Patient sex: M
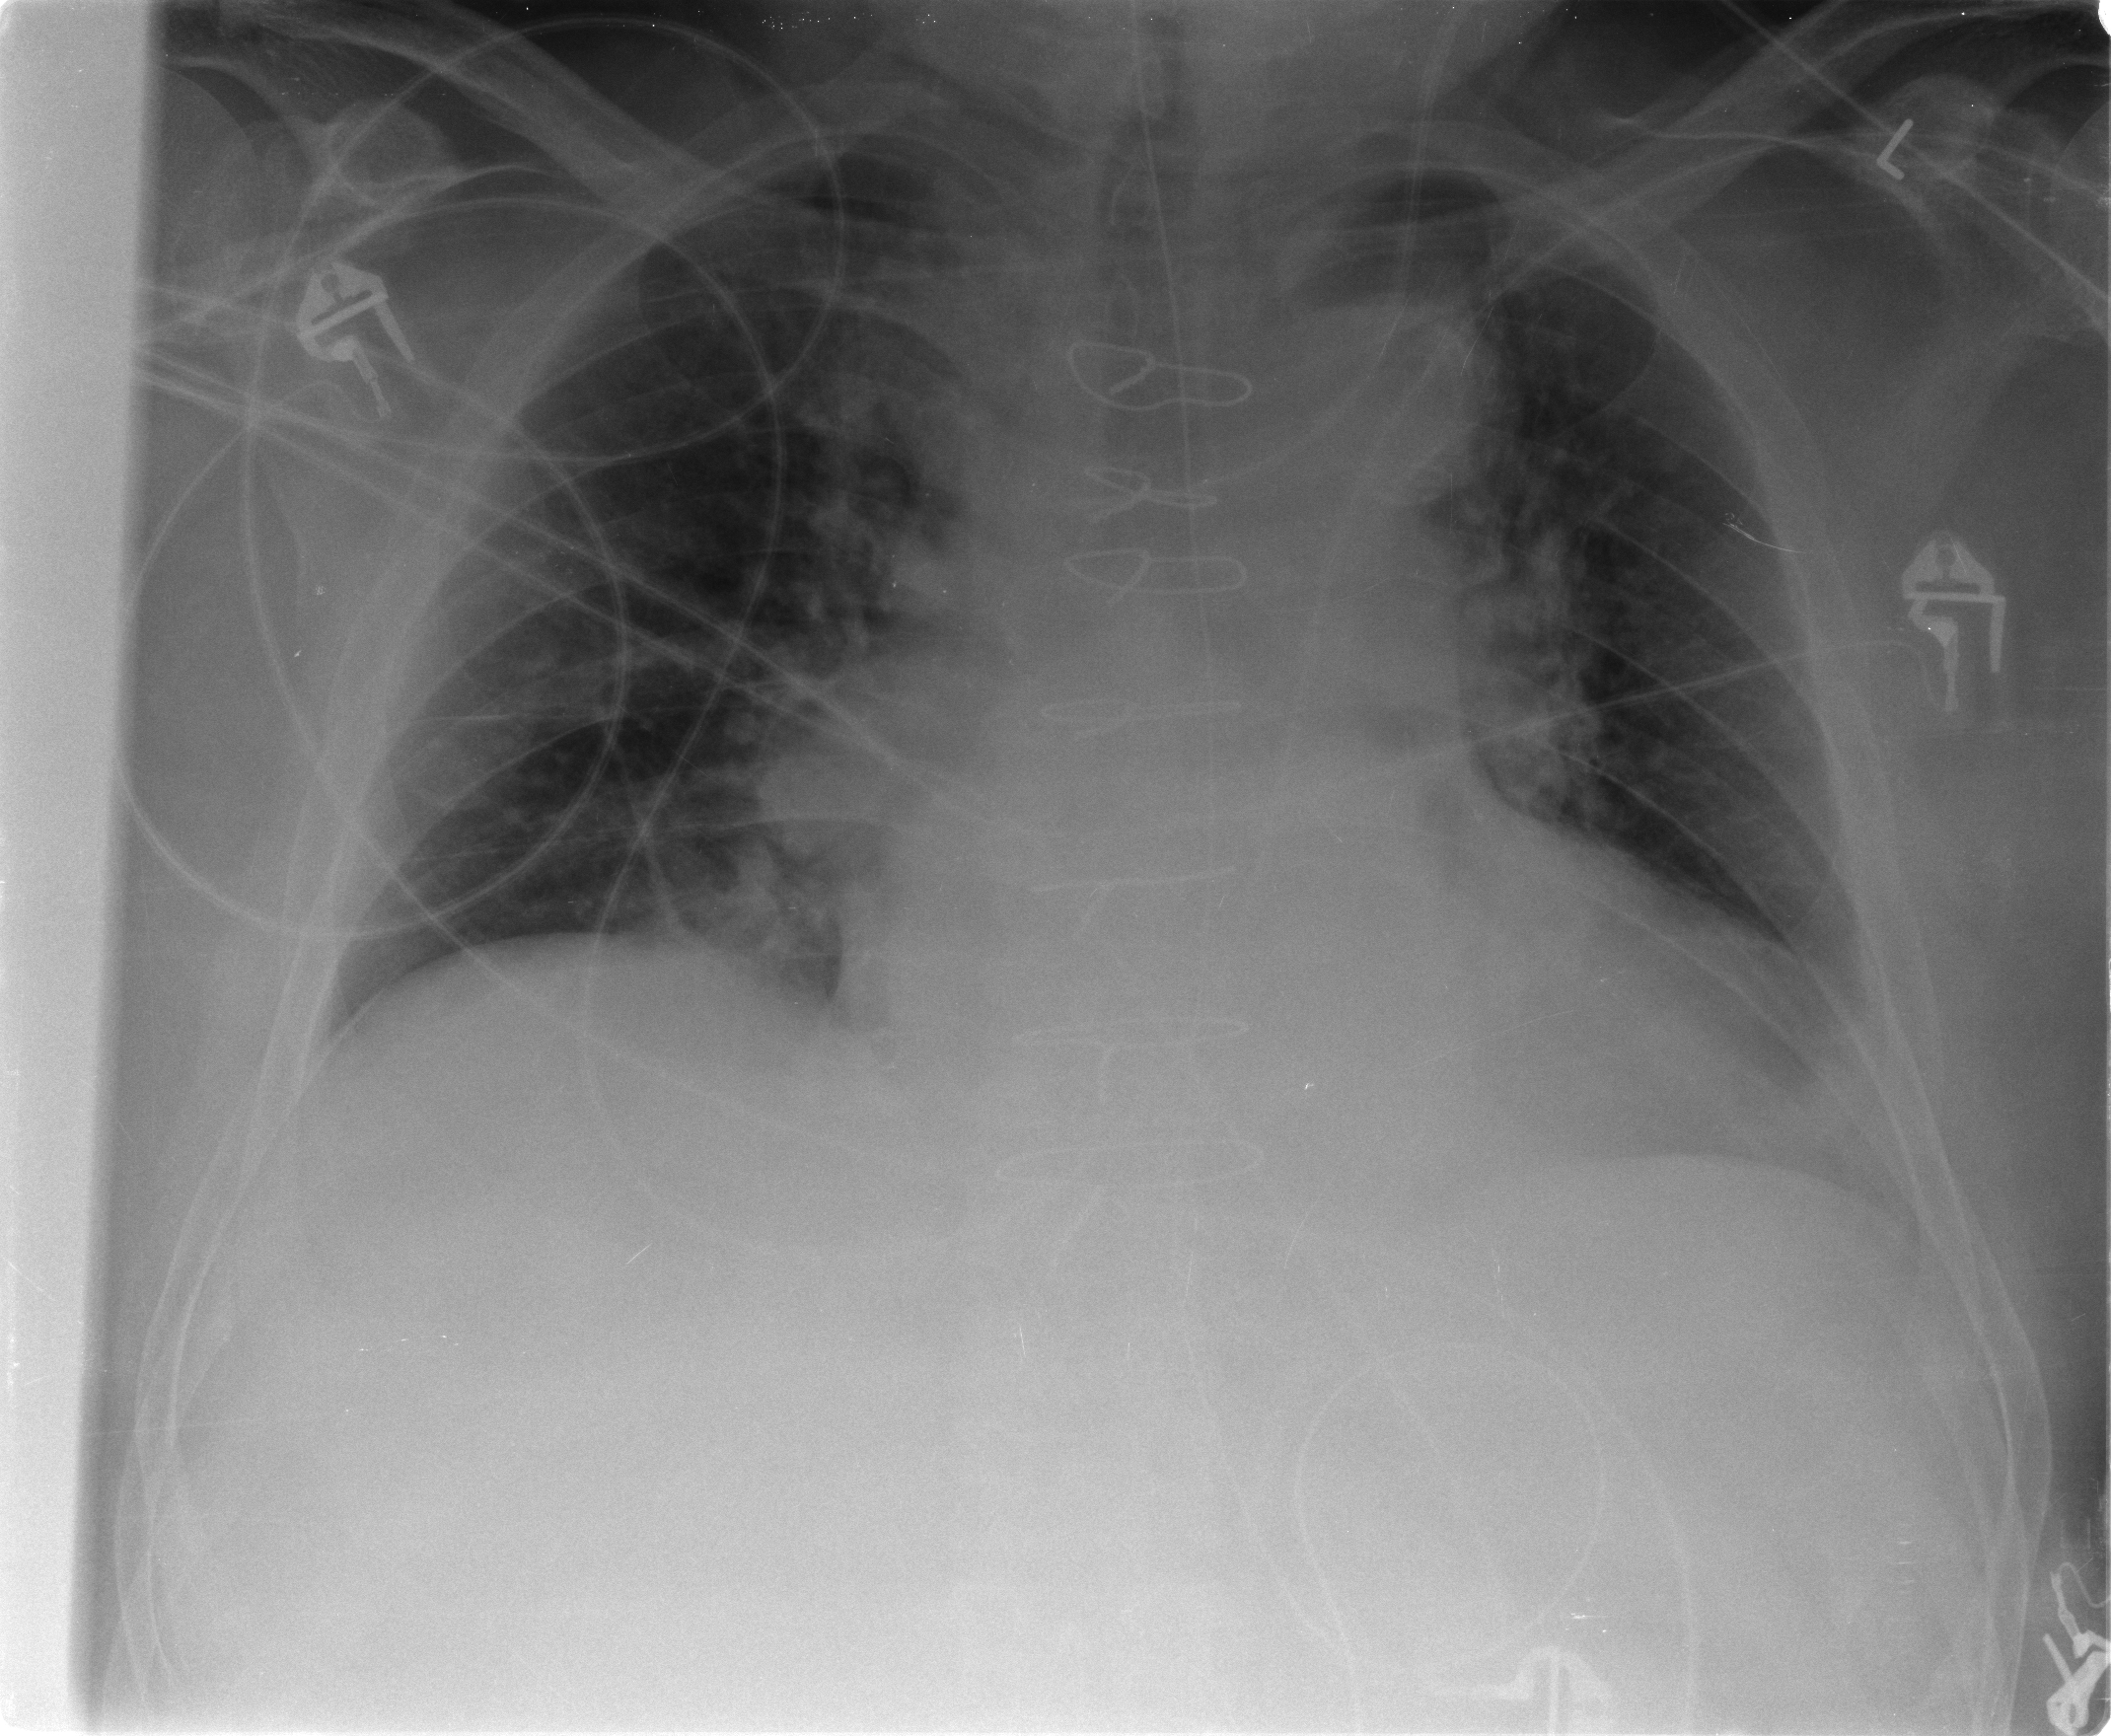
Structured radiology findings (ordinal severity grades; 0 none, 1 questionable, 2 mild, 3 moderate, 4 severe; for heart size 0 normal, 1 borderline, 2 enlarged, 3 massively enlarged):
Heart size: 2
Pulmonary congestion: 2
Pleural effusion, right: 0
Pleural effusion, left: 2
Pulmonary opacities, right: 0
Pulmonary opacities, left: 1
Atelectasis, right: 0
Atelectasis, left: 2